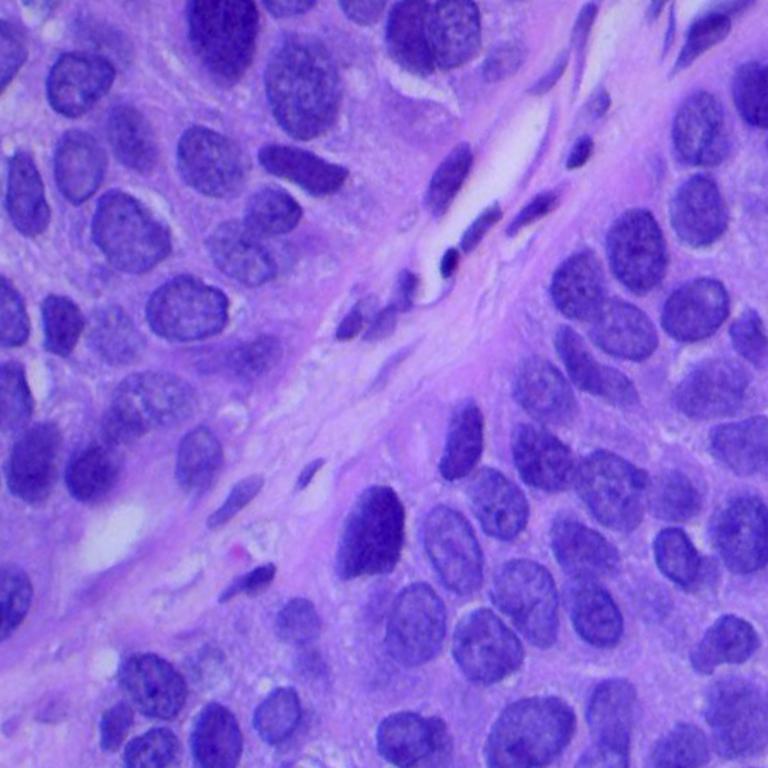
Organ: lung
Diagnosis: squamous carcinomas